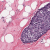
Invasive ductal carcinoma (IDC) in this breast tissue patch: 0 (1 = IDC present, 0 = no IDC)